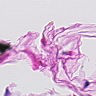
Metastatic tissue present: no